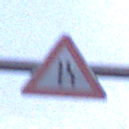
Verkehrszeichen: EinseitigVerengteFahrbahnRechts
Umgebung: Outdoor, Urban
Tageszeit: SunriseSunset
Wetter: PartlyCloudy
Licht: Natural
Jahreszeit: NotSpecified
Kontrast: LowContrast